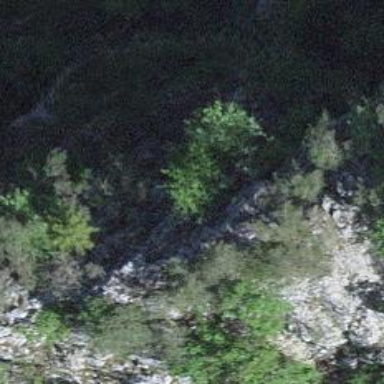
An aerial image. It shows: Cliff in nature.